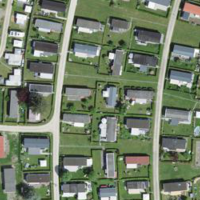
EUNIS habitat code: 53
Species observed at this site:
Carpinus betulus